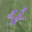
Label: 4